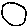
Label: circle